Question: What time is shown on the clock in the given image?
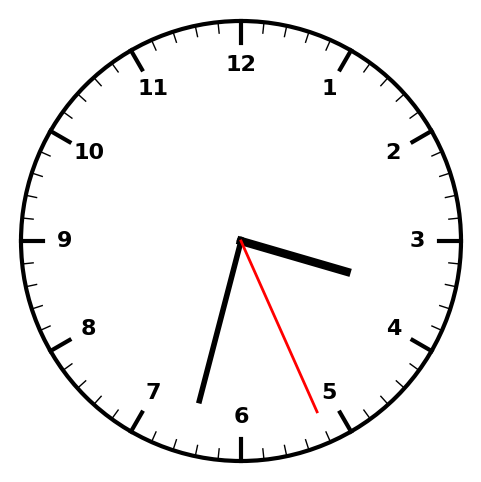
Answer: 03:32:26